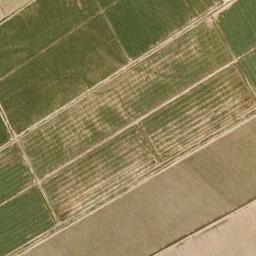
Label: rectangular_farmland